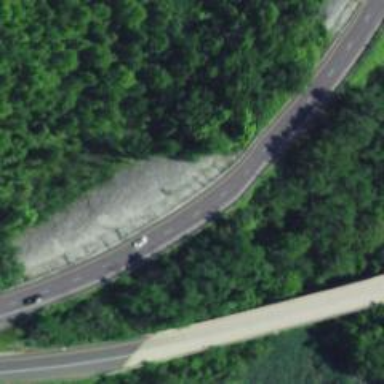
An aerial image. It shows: Asphalt motorway.